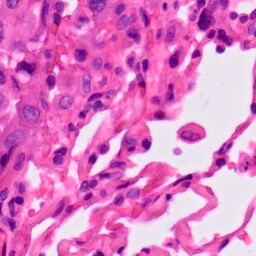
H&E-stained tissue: Lung